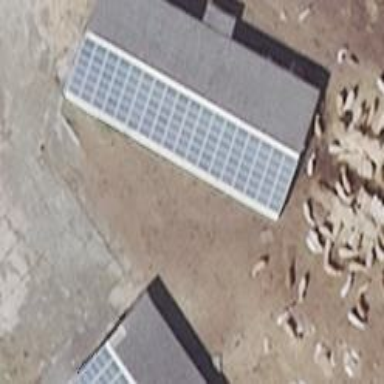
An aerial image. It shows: Small solar photovoltaic panel used as generator to produce electricity.